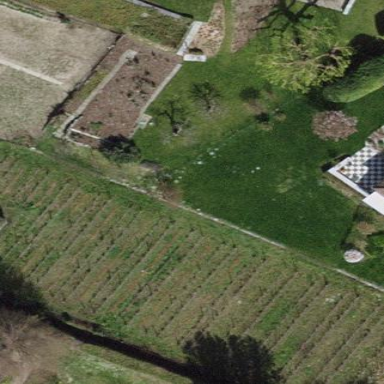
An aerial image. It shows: Vineyard.